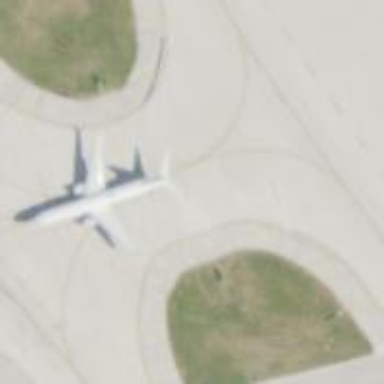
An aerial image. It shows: View of taxiway at the airport.